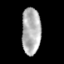
Tissue: skin
Cell type: Epithelial cells
Senescence score: 0.8227
Nuclear area (px): 865
Mean DAPI intensity: 177.58